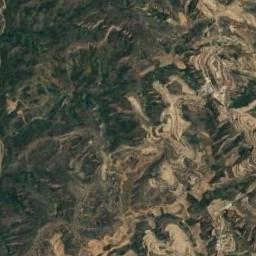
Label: mountain